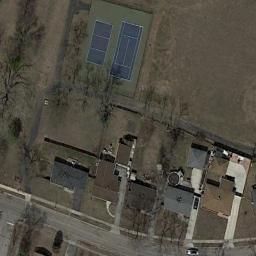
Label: tennis_court